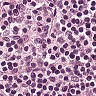
Metastatic tissue present: no